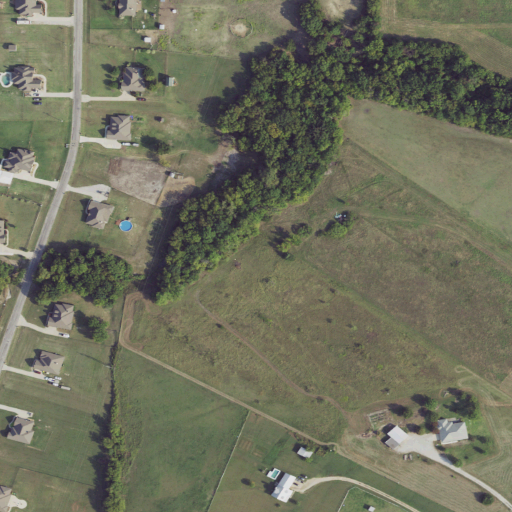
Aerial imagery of valley in Texas named Hangmans Hollow containing grassland, deciduous forest, pasture, open development, low intensity development, and medium intensity development